Question: I have been using SSMS and LinqPad both for months to connect to SQL Azure instances without issue. Suddenly this week, linqpad stopped connecting, consistently timing out and displaying this error message: "A connection was successfully established with the server, but then an error occurred during the pre-login handshake. (provider: SSL Provider, error: 0 - the wait operation timed out.)"

At first, it was just LinqPad. But soon after I started experiencing the same issue with SSMS 2012. It showed the exact same error message (slightly different dialog).
I've confirmed that this isn't a firewall rule issue. My IP has been allowed through the SQL firewall for months, and I can still connect using the same credentials using SQLCMD and I can run queries.
Any ideas? Why would SSMS and LinqPad both take a big dump while SQLCMD still works?
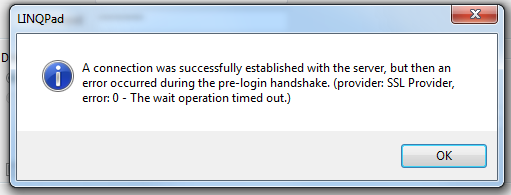
Answer: I finally found the solution to this (I think I may have found it via <URL>.